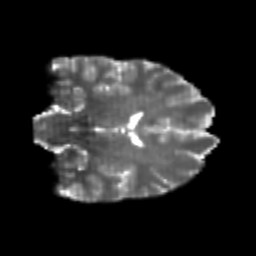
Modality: T2w
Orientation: coronal
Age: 24
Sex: female
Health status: healthy
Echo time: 0.074 s